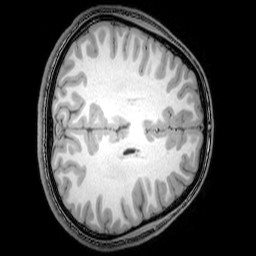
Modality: T1w
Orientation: axial
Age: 23
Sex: male
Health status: healthy
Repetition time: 0.081 s
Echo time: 0.037 s